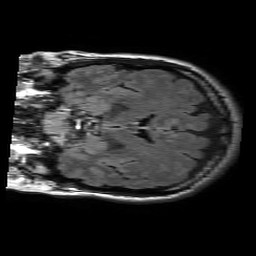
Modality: FLAIR
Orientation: coronal
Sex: female
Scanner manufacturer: philips
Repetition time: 11 s
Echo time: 0.125 s